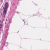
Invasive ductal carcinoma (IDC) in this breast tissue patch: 0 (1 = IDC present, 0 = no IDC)